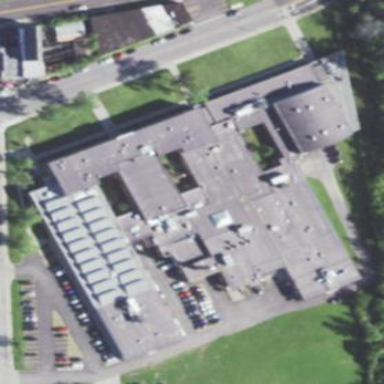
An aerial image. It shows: School.